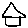
Label: house